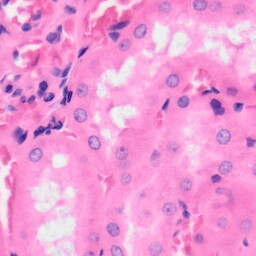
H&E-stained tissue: Kidney